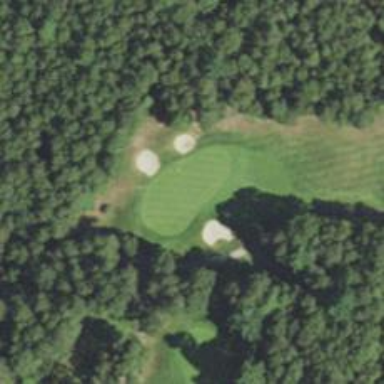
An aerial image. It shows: Golf hole.